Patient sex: F
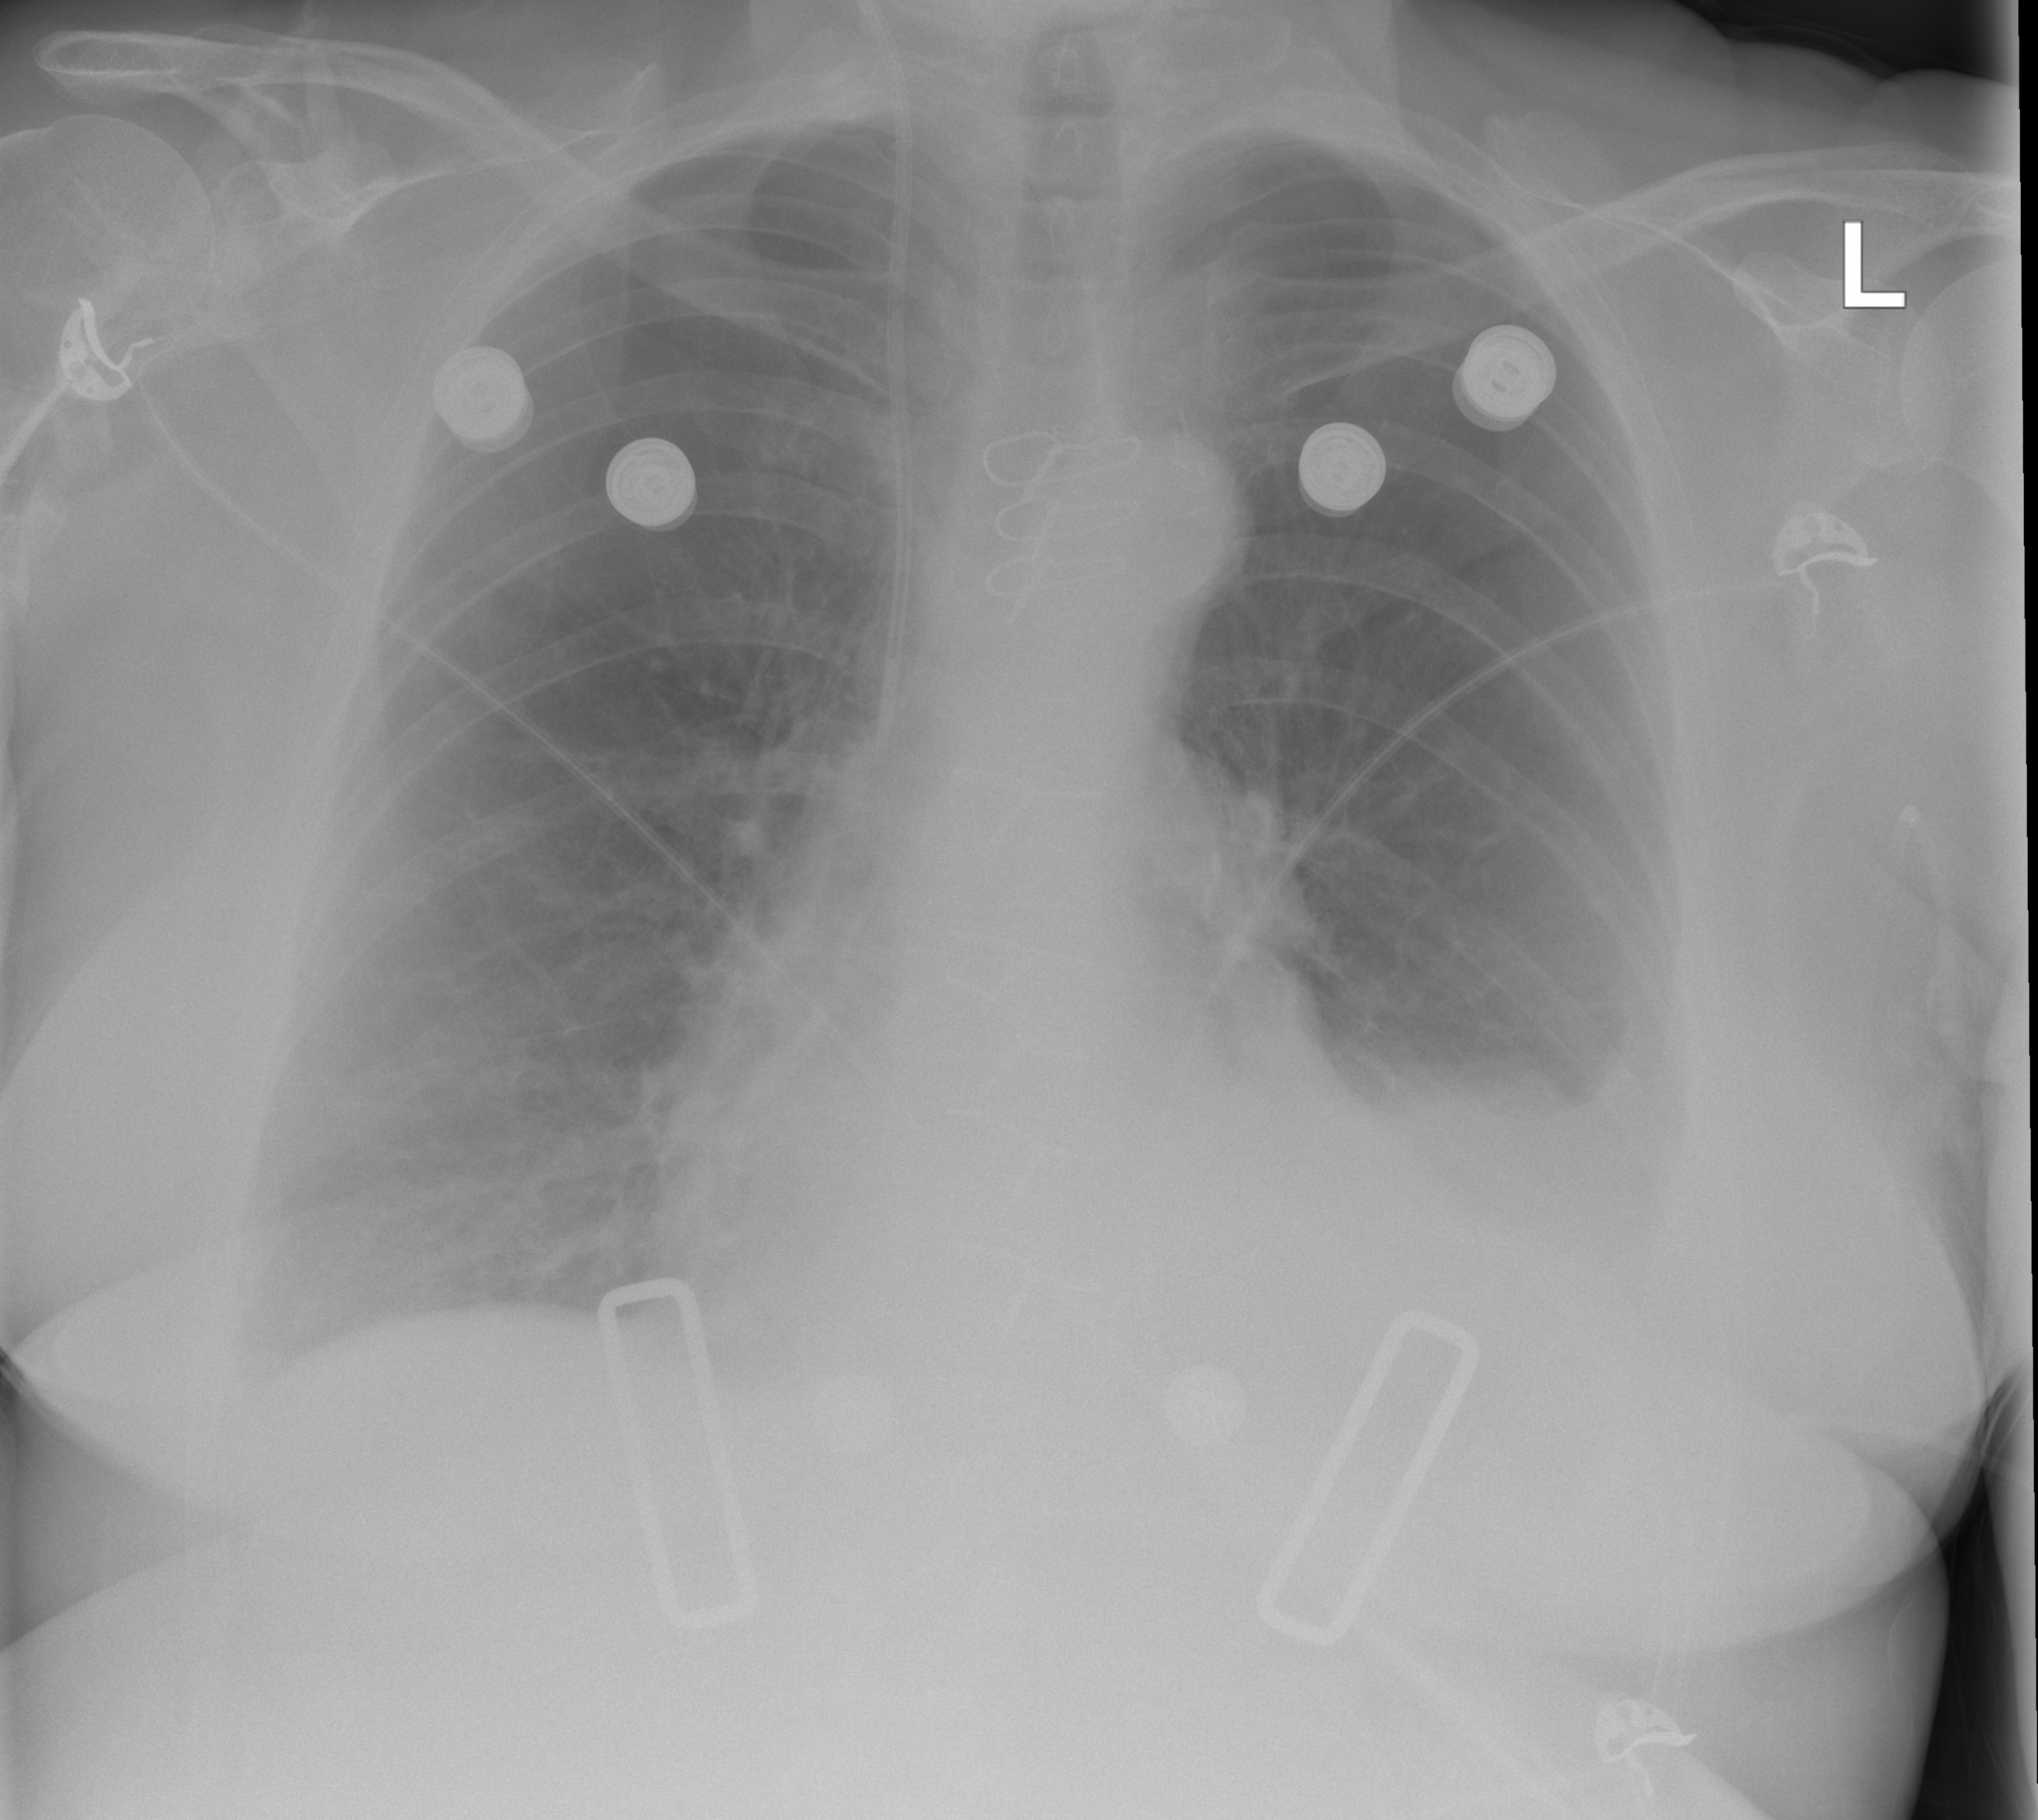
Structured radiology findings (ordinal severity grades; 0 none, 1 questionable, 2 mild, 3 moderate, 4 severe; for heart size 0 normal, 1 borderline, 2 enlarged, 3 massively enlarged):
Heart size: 0
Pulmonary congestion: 0
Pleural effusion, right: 0
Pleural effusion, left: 3
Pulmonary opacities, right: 0
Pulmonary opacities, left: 0
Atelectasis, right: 0
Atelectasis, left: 2